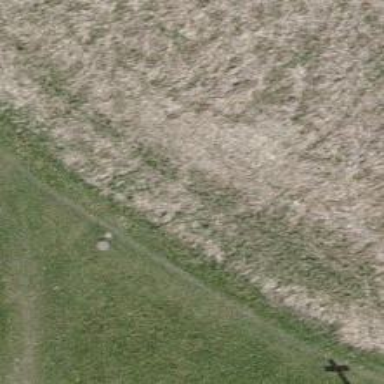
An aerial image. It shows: Path.